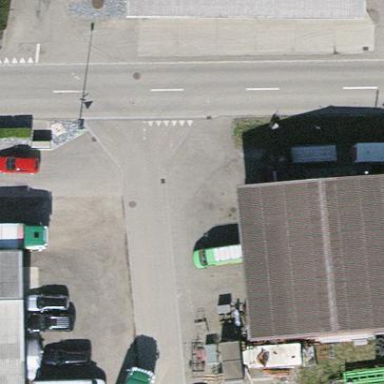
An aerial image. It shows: Industrial building.